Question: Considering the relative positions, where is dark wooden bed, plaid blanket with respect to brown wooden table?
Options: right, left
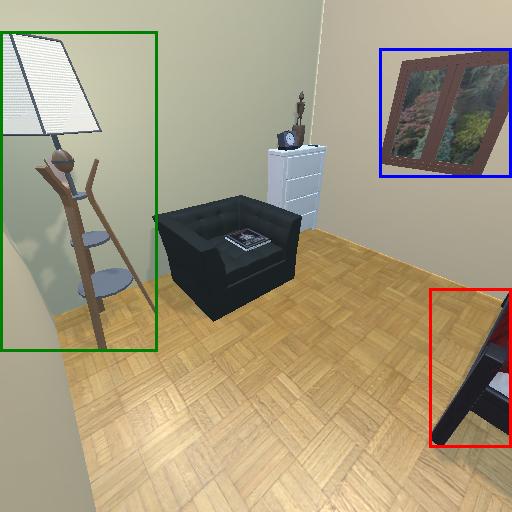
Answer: right